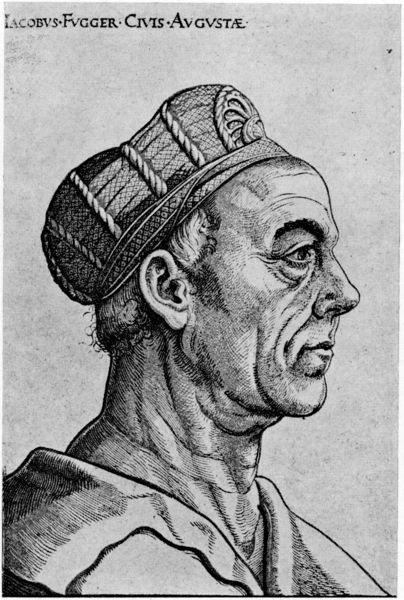
Titel: Bildnis des Jacob Fugger
Künstler: Hans Burgkmair
Institution: (Seriendruck)
Schlagwörter: mann, weiß, grau, hut, mund, nase, ohr, profil, schwarz, skizze, stirn, zeichnung, haube, alt, kappe, mütze, augen, falten, gesicht, kragen, mensch, bildnis, hals, portrait, porträt, auge, geistlicher, haare, kordeln, adel, kaufmann, blatt, kinn, lippen, ohren, renaissance, kopfbedeckung, holzschnitt, schrift, papier, grafik, graphik, schattierung, linien, seitenansicht, robe, name, alter, antike, greis, druck, druckgraphik, schwarzweiss, schraffur, stich, seite, bürger, augenringe, beschriftung, stirnfalten, bürgertum, bleistift, römer, wohlhabend, gesichtsausdruck, klerus, gelehrter, bänder, kupferstich, selbstbewusst, durck, august, latein, augsburg, fugger, reformation, jakob, jacobus, jakobus, augensäcke, halsfalten, augenfalten, jakob fugger, 16. jahrhundert, 15. jahrhundert, altersbild, ozhr, javobus, augustae, fuggeer, augensack, jacobus fugger civis augustae